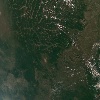
Label: land